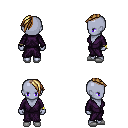
a pixel art fantasy rpg character, female body template, dark elf, purple skin, purple robe, red pants, blonde long mohawk hairstyle, bracelets, white slippers, four views (front, back, left, right), 2x2 character sprite sheet, small pixel art, hard edges, no anti-aliasing